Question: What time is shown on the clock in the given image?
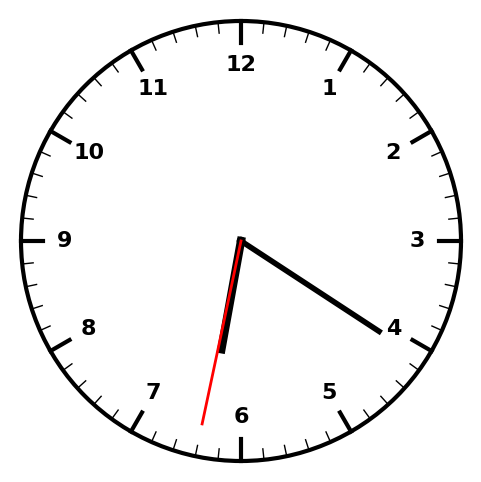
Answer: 06:20:32